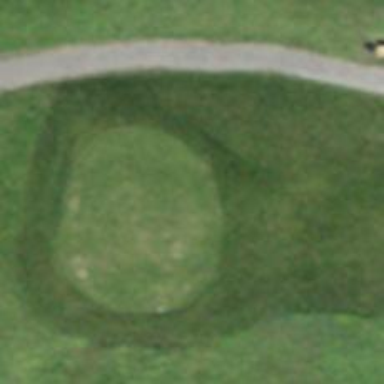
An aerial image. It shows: Golf tee.